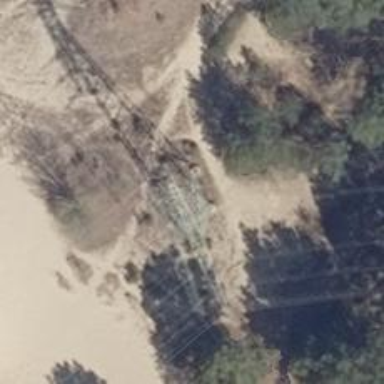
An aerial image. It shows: Power tower.